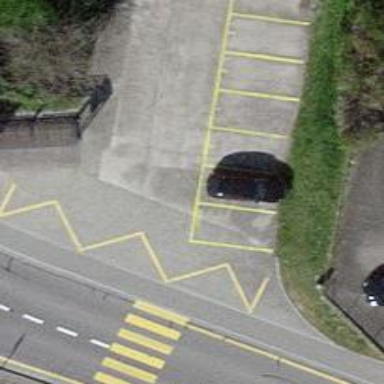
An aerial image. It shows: Platform at public transport location with shelter.